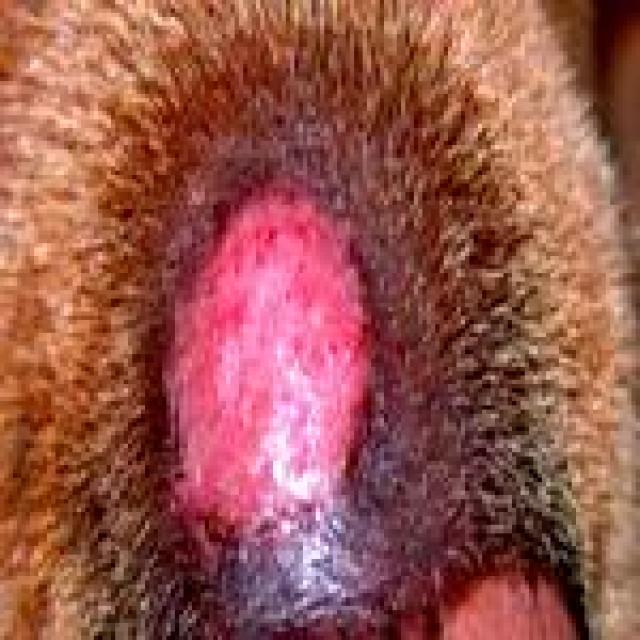
Canine fungal skin infection — characterized by alopecia, scaling, crusting, and circular lesions. Common agents include Malassezia and Candida species.